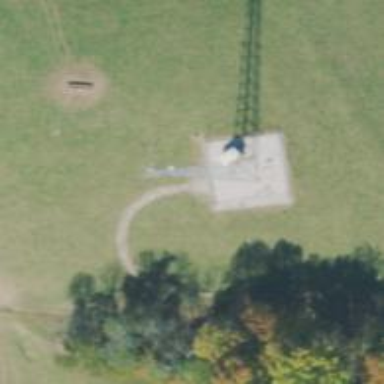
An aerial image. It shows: Communication mast tower.